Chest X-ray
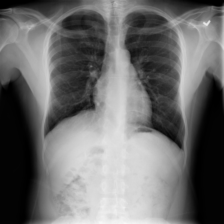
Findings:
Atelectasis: negative
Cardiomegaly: negative
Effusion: negative
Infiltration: negative
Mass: negative
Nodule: negative
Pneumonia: negative
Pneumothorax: negative
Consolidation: negative
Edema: negative
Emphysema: negative
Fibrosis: negative
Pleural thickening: negative
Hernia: negative